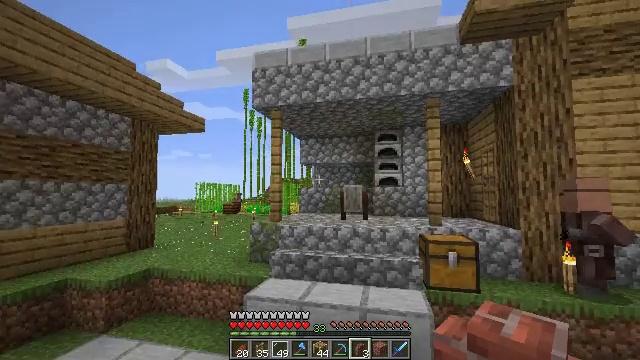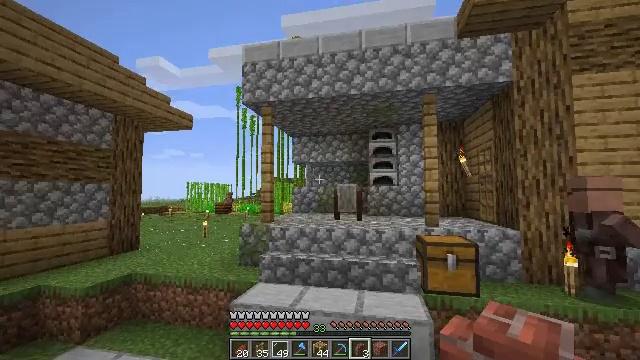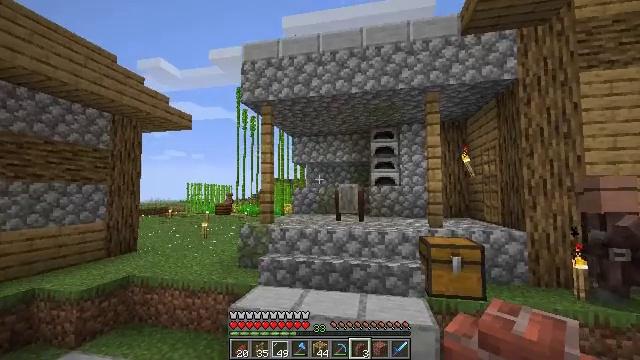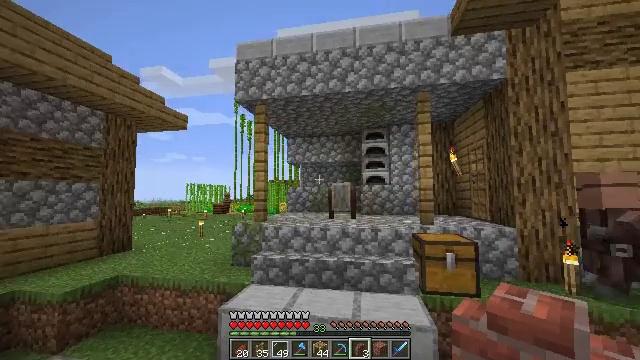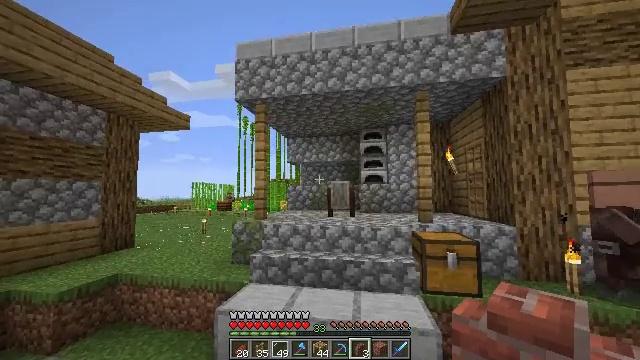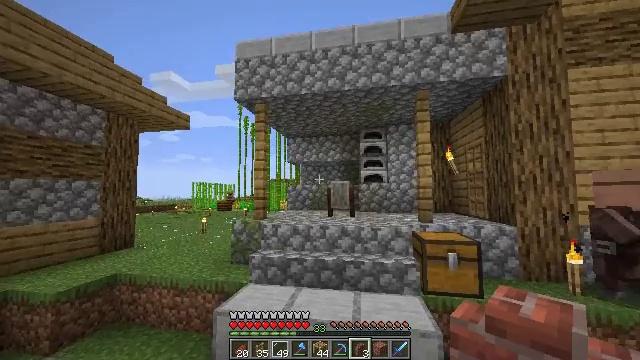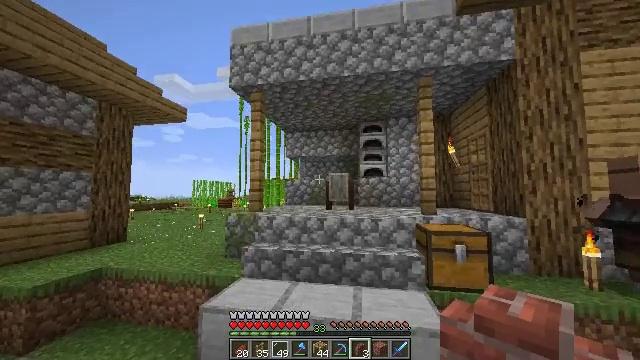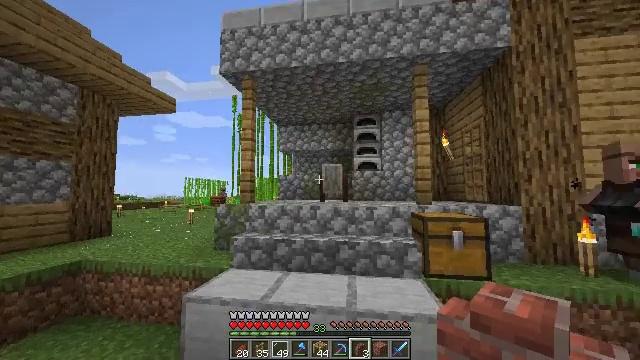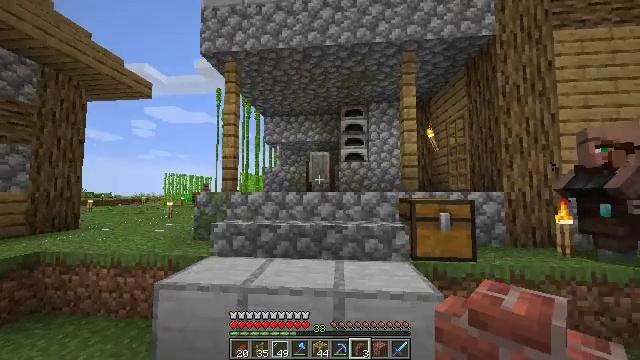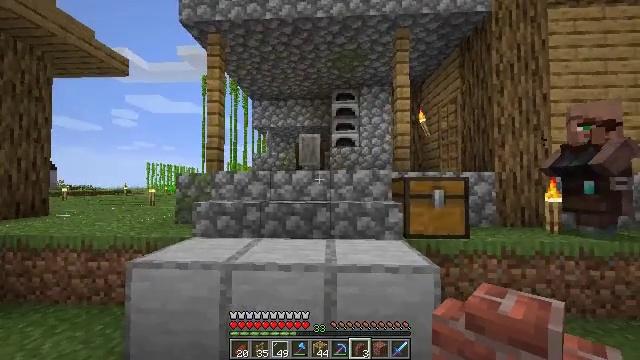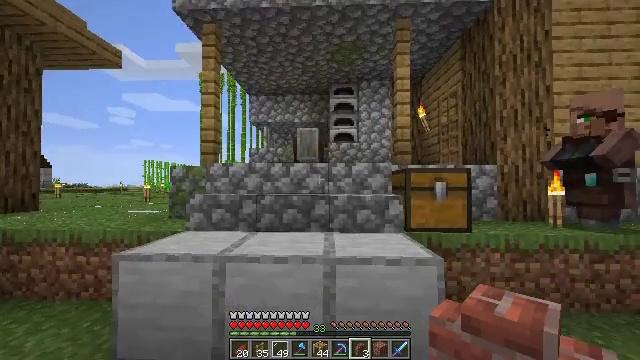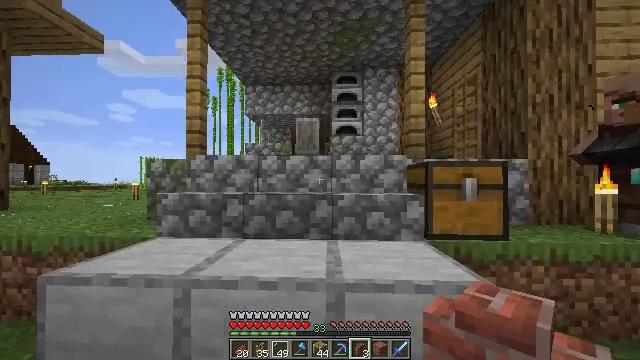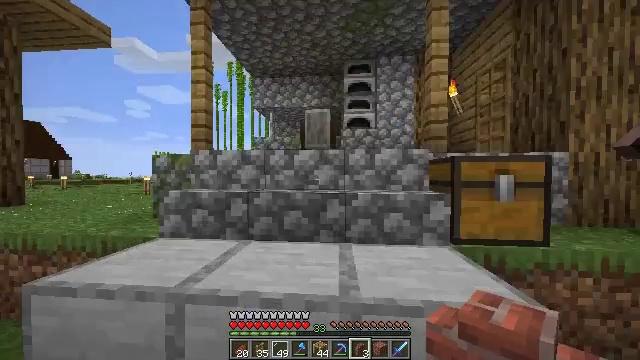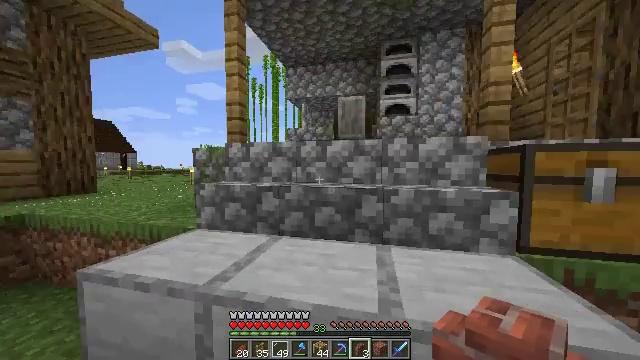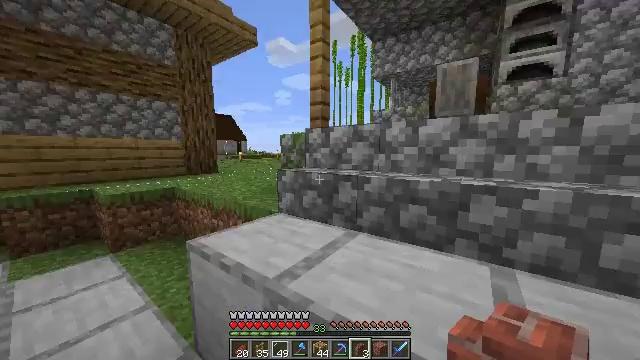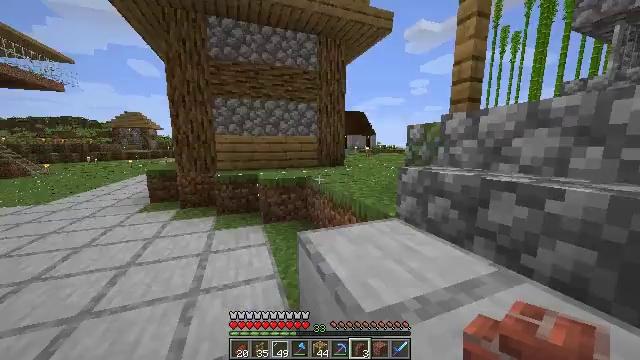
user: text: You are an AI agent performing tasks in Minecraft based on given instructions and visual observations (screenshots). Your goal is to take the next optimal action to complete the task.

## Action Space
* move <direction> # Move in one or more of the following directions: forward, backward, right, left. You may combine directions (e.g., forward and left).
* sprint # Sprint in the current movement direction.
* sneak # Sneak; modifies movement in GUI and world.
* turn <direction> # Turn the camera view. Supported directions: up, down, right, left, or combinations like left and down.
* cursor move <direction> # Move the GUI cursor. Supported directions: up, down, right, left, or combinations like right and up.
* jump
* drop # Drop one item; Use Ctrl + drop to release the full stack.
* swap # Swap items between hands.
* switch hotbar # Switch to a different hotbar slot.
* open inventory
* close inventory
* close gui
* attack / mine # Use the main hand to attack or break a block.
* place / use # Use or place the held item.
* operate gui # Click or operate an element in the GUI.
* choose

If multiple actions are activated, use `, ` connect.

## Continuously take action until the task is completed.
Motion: motion action
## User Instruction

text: Use the furnace to craft bricks from clay balls.
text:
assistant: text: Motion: move forward, sprint, turn right
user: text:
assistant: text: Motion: move forward, sprint
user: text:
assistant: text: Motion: move forward, sprint, turn right
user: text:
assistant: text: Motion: move forward
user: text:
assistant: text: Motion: move forward
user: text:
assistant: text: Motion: move forward, sprint
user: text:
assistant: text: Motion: move forward, sprint, turn right
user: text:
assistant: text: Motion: move forward, sprint, turn right
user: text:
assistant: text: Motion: move forward, sprint, turn right and down
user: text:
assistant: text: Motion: move forward
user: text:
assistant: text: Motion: move forward
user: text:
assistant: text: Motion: move forward, turn left and down
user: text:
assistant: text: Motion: move forward, turn left and down
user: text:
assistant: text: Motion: move forward, turn left and down
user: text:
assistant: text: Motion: move forward, turn left and down
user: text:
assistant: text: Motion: move forward, turn left
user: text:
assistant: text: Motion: move forward, turn left
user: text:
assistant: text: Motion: move forward, turn left
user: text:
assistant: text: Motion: move forward, turn left
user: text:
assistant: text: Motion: move forward, turn left
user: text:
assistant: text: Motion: move forward, turn up
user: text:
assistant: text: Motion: move forward, turn right and up
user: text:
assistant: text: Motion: move forward, turn right and up
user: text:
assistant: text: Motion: move forward, turn right and up
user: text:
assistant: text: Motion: move forward, turn right and up
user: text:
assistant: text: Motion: move forward, sprint, turn right
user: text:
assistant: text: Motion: move forward, sprint, turn right
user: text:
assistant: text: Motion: move forward, sprint
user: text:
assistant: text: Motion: move forward, sprint
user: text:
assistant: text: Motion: move forward, sprint